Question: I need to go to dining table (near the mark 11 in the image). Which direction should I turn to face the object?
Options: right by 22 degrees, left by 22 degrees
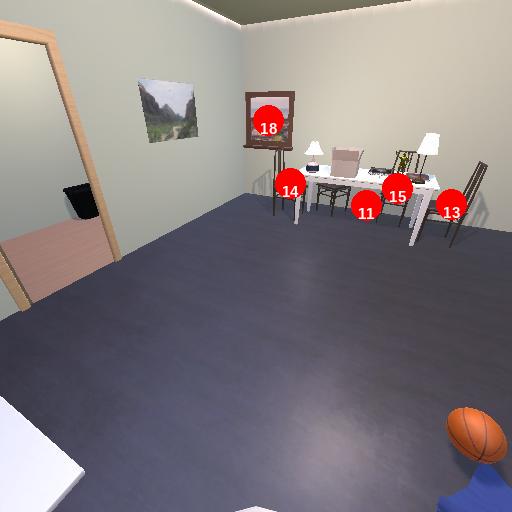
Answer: right by 22 degrees